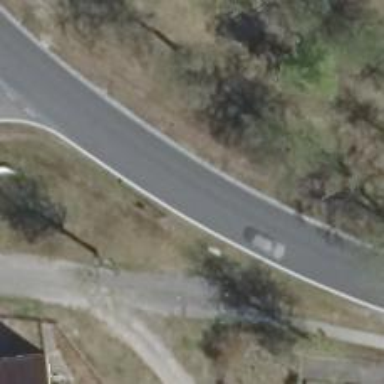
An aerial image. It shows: Asphalt road classified as primary highway.